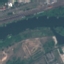
Land use / land cover: River